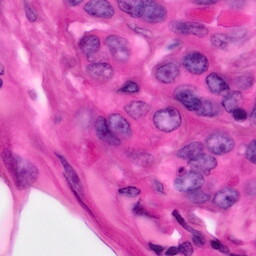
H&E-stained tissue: Pancreatic